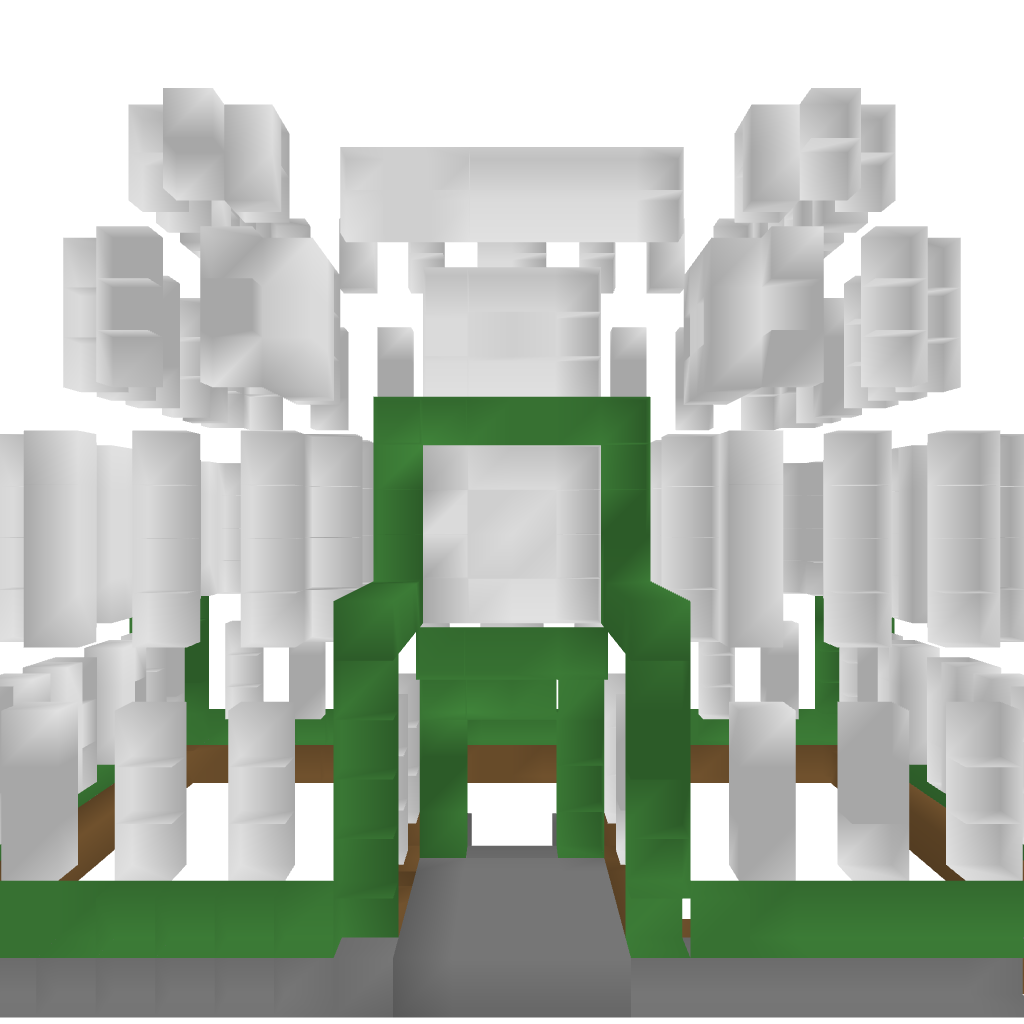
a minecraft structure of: Modern Government Building bad low quality